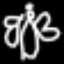
Label: angel